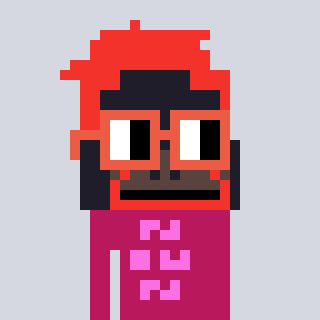
a pixel art character with square orange glasses, a orangutan-shaped head and a darkpink-colored body on a cool background